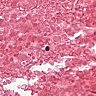
Metastatic tissue present: no